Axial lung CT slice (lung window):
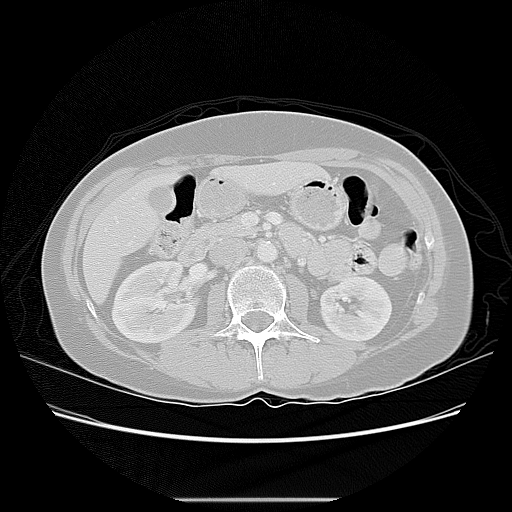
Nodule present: no